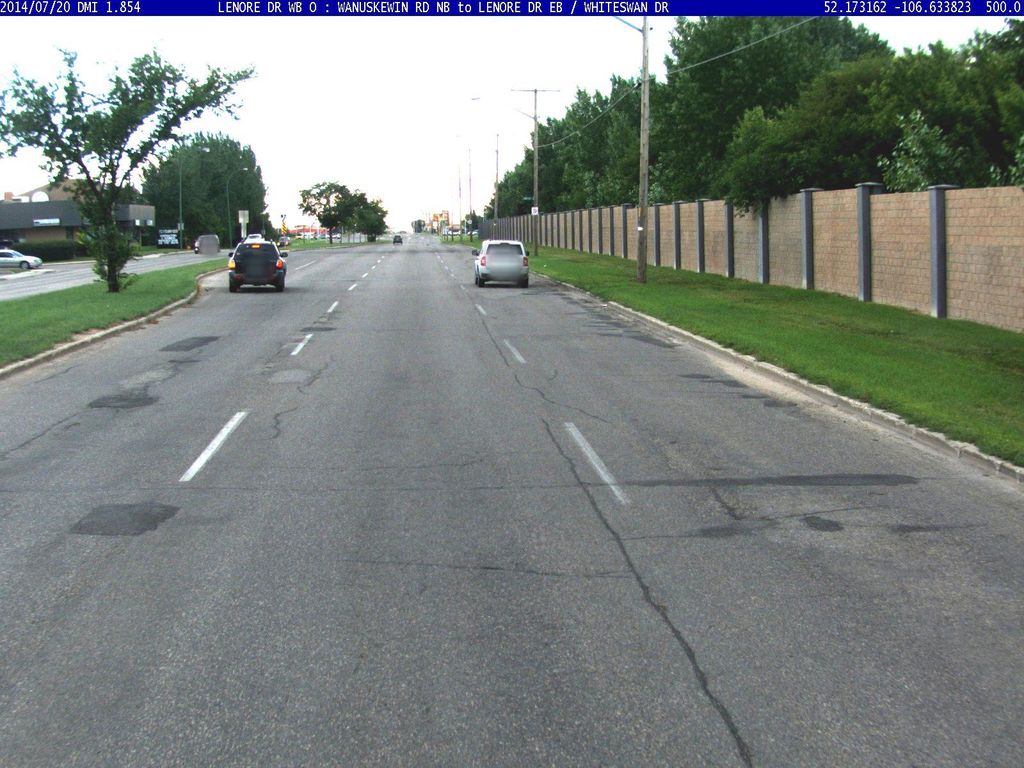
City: saskatoon